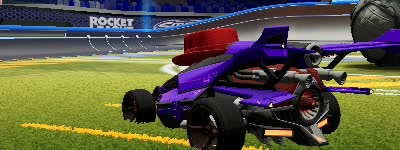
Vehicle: aftershock